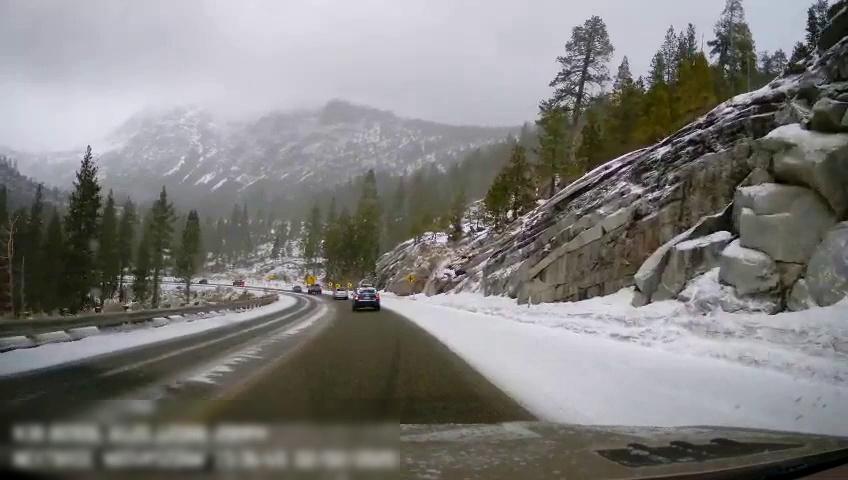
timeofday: Day
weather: Snowy
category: Drivable Space
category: Vehicles | Car
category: Vehicles | Truck
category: Vehicles | Car
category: Lanes | Current Lane